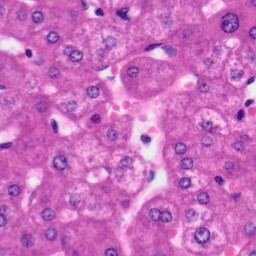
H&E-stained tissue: Liver